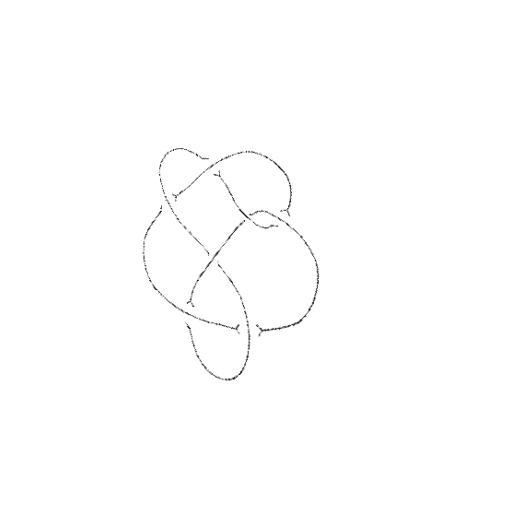
Crossing number: 7